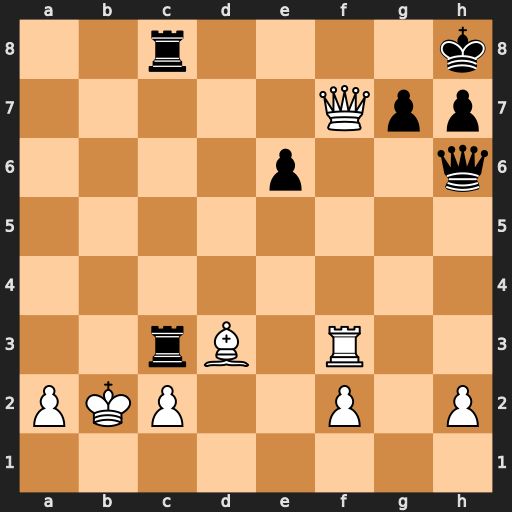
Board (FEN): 2r4k/5Qpp/4p2q/8/8/2rB1R2/PKP2P1P/8
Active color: w
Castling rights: -
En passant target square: -
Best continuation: Qf8+ Rxf8 Rxf8#